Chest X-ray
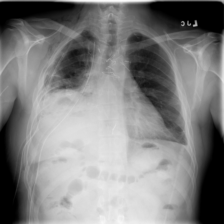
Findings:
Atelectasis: positive
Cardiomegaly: negative
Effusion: positive
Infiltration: negative
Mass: negative
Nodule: negative
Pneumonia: negative
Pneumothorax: negative
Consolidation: negative
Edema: negative
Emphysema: negative
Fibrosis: negative
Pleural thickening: negative
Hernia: negative